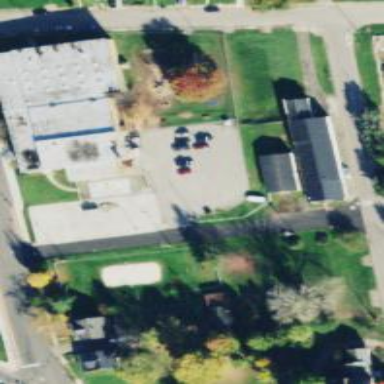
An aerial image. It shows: Kindergarten.